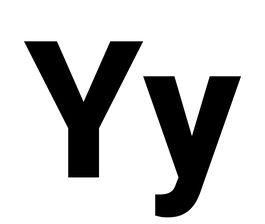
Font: Roboto_ExtraBold